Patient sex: F
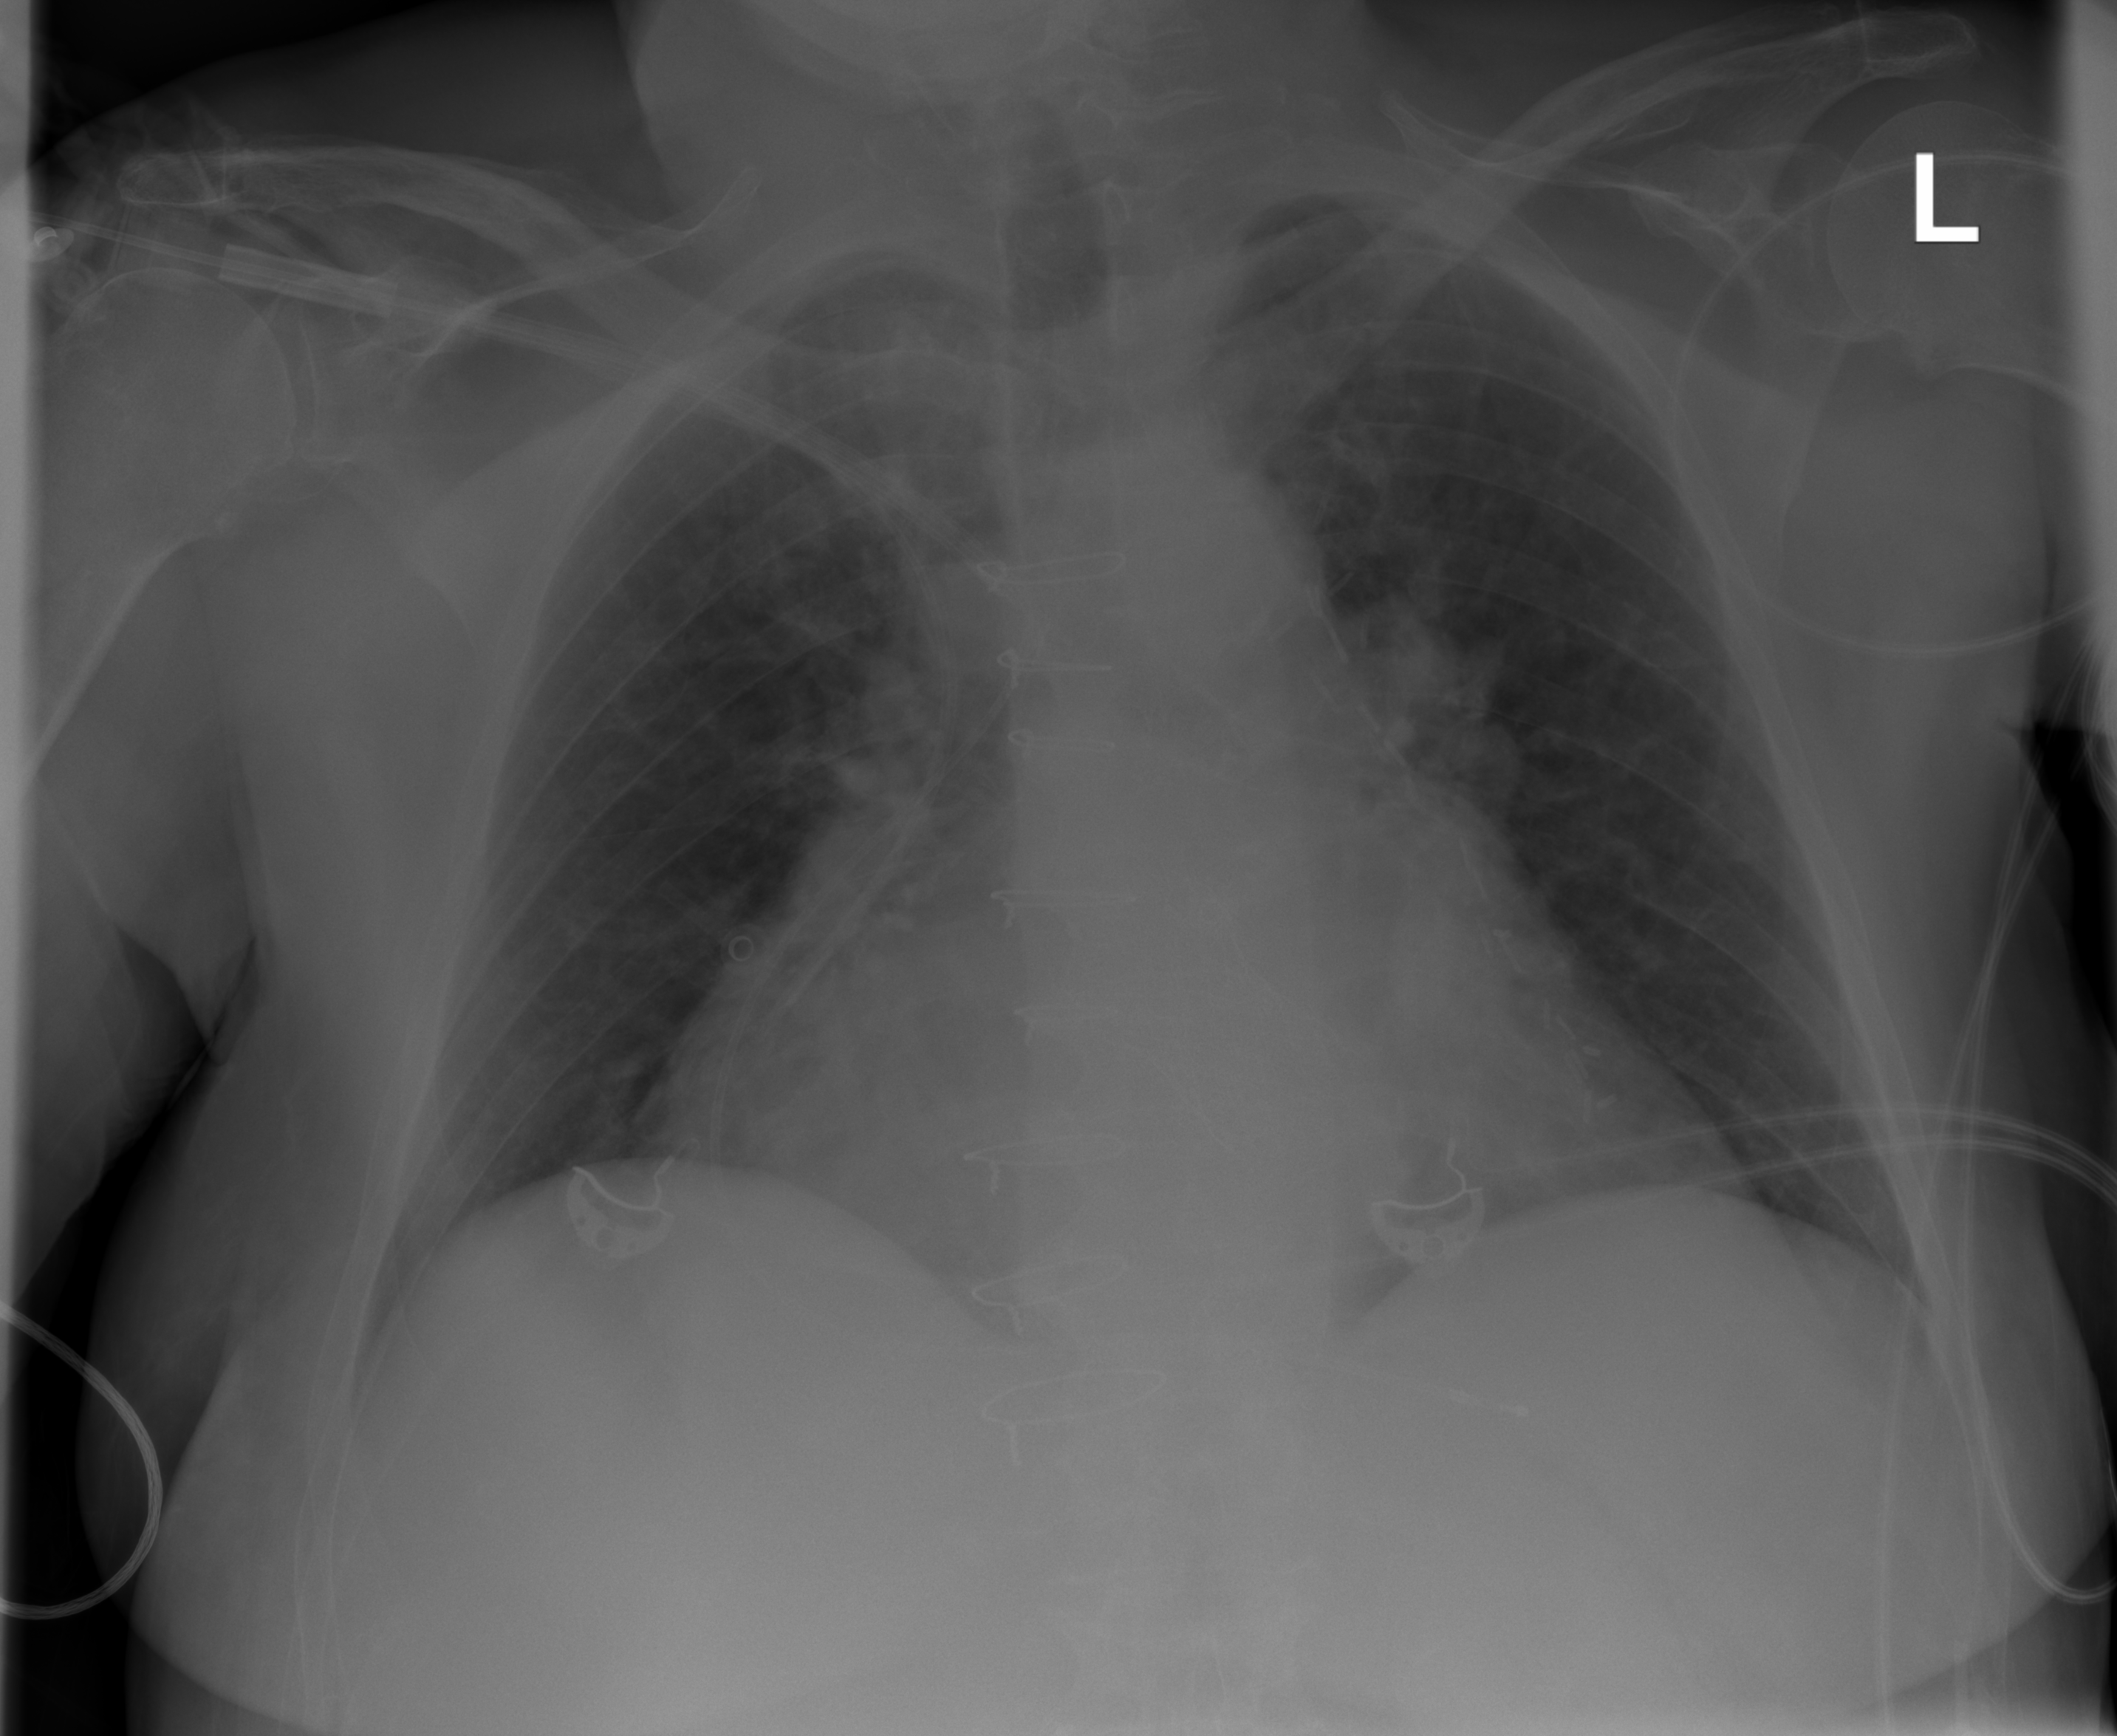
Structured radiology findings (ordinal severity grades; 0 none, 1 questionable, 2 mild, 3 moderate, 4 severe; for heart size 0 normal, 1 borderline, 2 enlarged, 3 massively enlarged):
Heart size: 2
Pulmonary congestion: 0
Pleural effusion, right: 0
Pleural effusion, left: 0
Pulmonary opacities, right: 0
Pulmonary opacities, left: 0
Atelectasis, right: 1
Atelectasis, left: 1